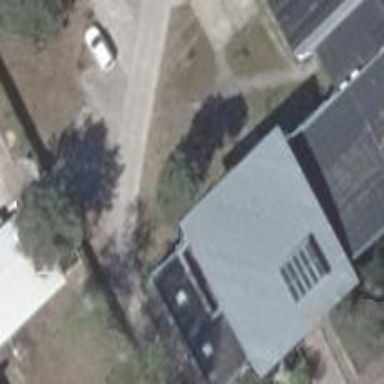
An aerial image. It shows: Office building.